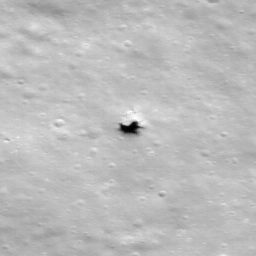
Pit: Stevinus 9b
Host crater: Stevinus
Host type: impact_melt
Lunar coordinates: latitude -32.94, longitude 54.745